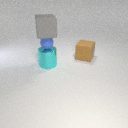
large gray rubber cube above small blue rubber sphere